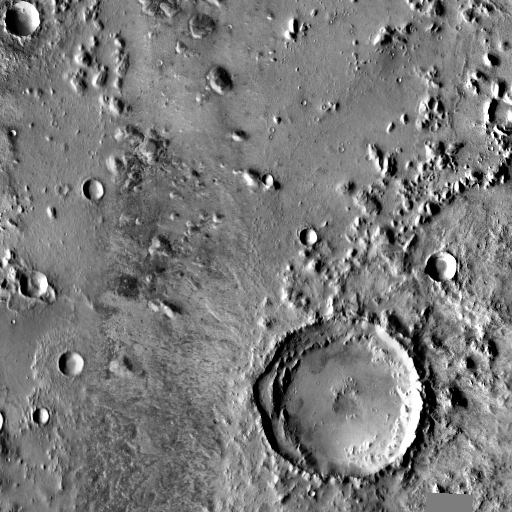
Crater classes present: Background, Other, Layered